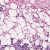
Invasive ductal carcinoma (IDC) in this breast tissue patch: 1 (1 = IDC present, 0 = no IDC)